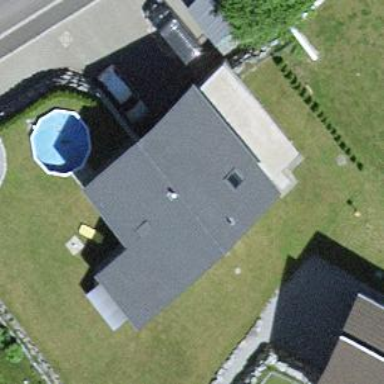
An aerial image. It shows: Simple house.